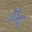
Label: 4